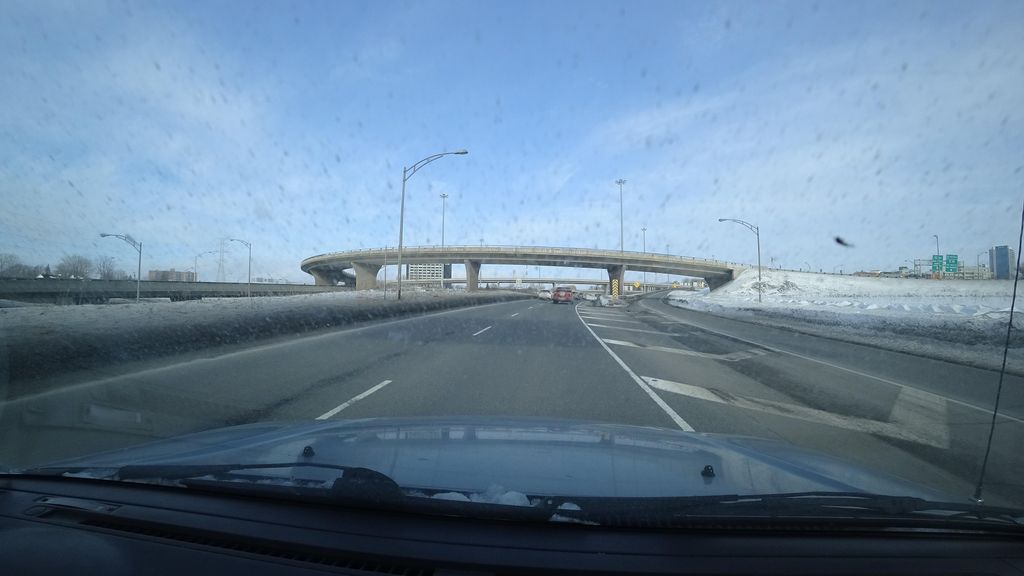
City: quebec_city